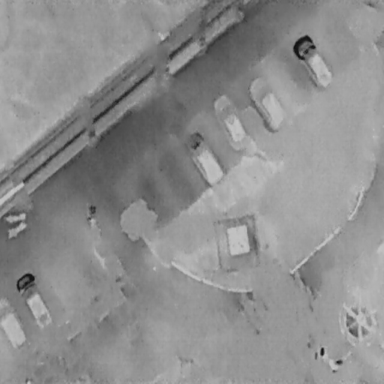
There are ten objects shown in the infrared image, including two Bicycles, two People, and six Cars.